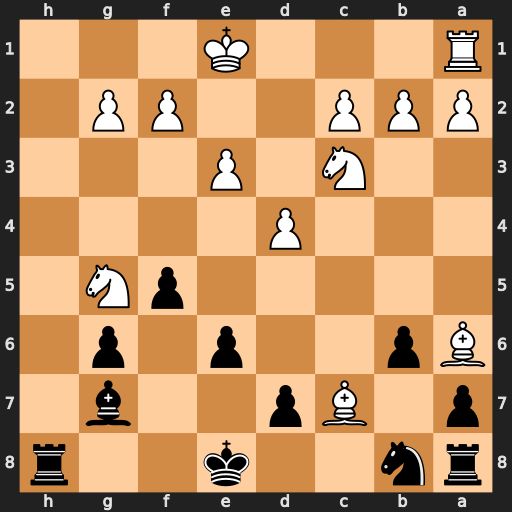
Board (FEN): rn2k2r/p1Bp2b1/Bp2p1p1/5pN1/3P4/2N1P3/PPP2PP1/R3K3
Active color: b
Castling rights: Qkq
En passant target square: -
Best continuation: Nxa6